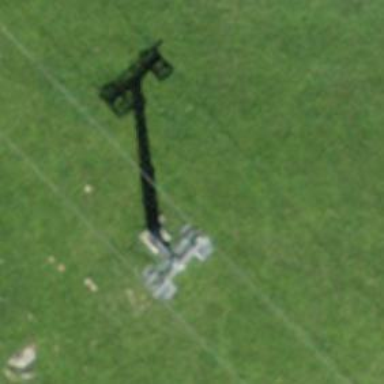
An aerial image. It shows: Pylon for aerialway.